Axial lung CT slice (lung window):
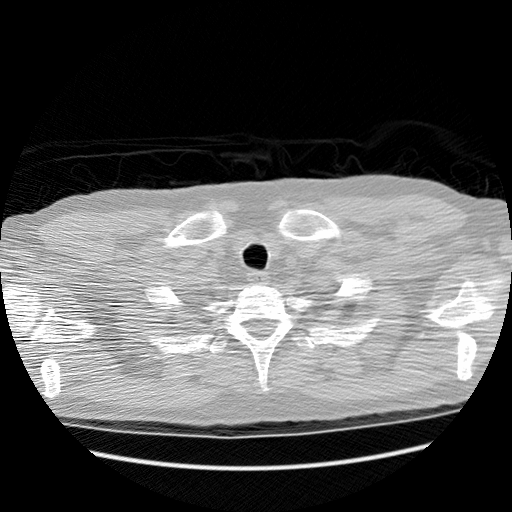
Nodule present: no